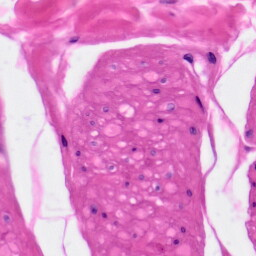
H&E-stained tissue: Skin